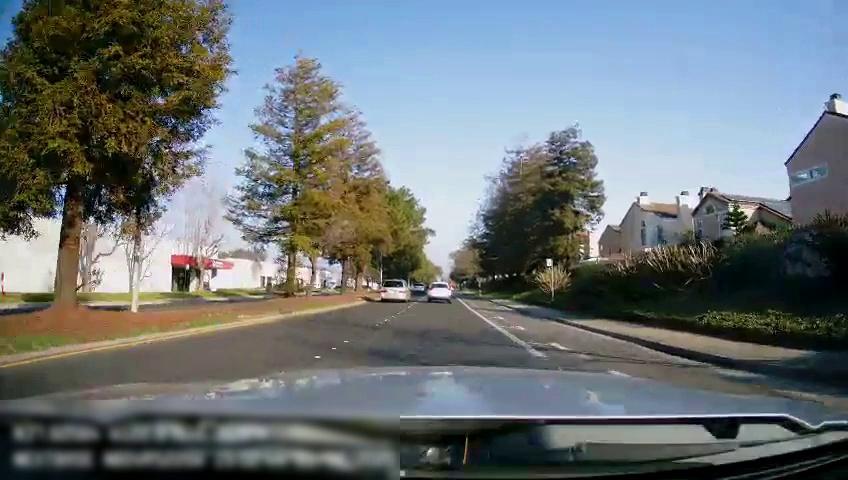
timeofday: Day
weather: Sunny
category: Drivable Space
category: Drivable Space
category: Vehicles | SUV
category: Vehicles | Van
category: Vehicles | SUV
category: Lanes | Alternate Lane
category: Lanes | Current Lane
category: Lanes | Current Lane